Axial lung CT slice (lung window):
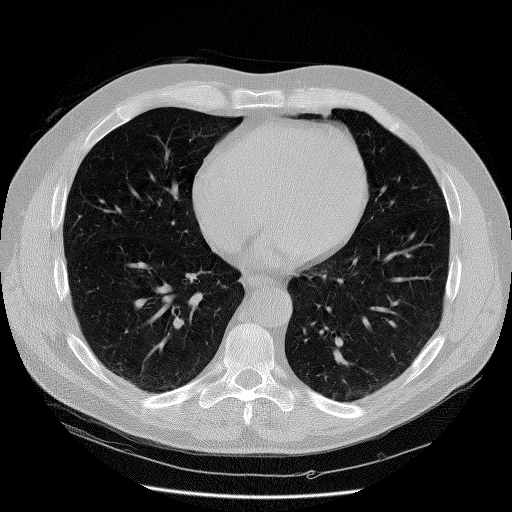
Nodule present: no